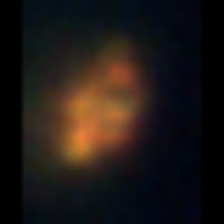
Taxon: Unknown_detritus
Group: Unknown